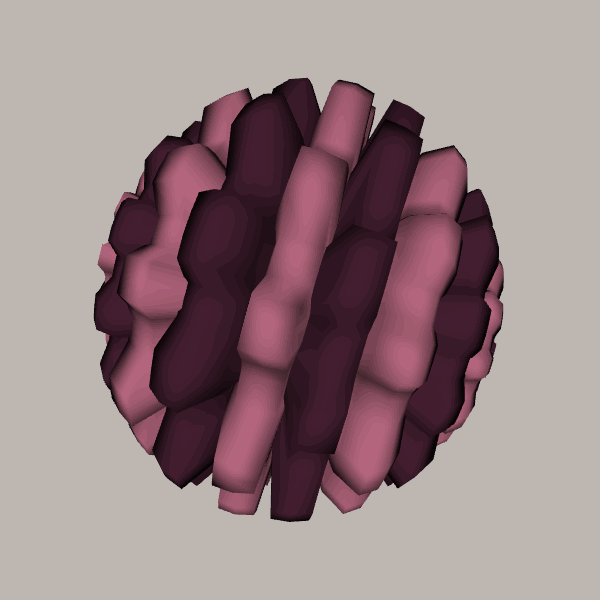
Background: light